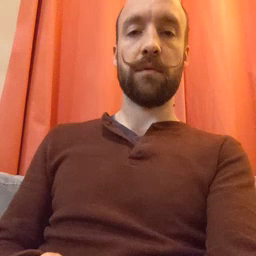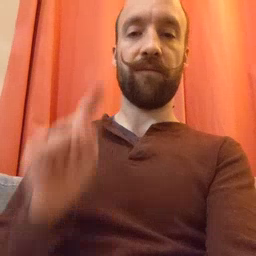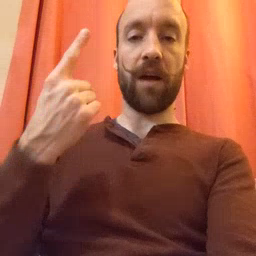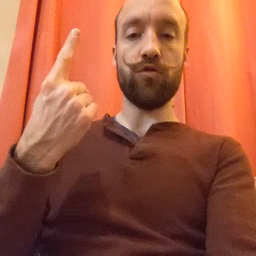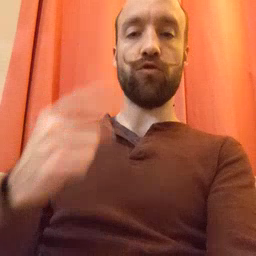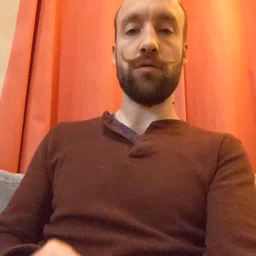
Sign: first